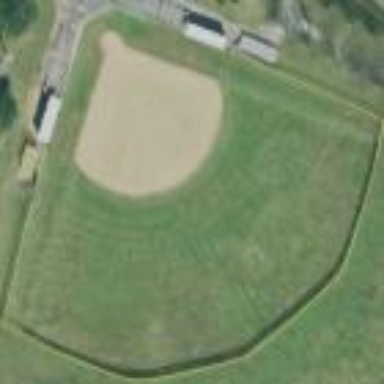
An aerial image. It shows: Softball pitch for leisure land activities.